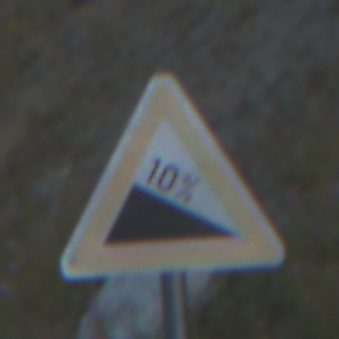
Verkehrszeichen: Gefaelle10
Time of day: SunriseSunset
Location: Outdoor (RoadRail)
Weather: Clear
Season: NotSpecified
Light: Natural